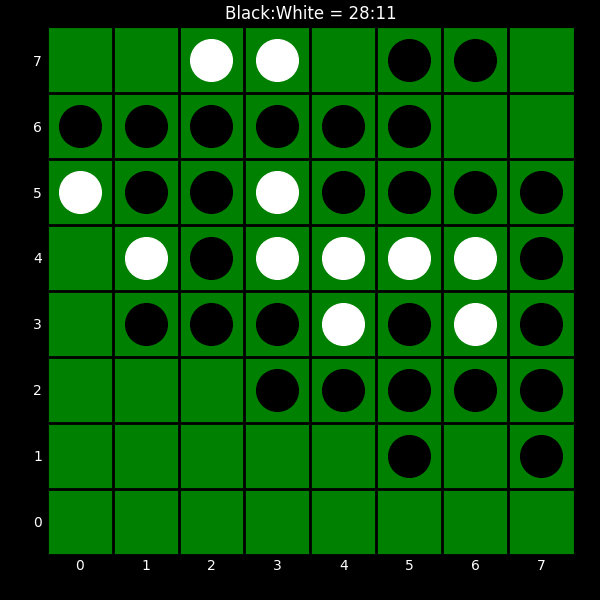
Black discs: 28
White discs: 11